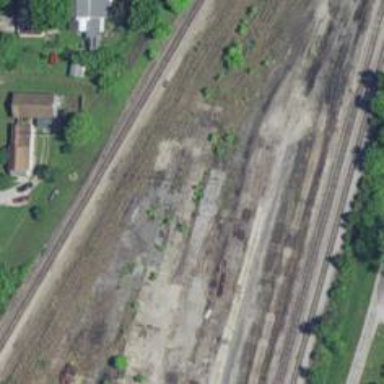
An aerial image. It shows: Abandoned railway yard.